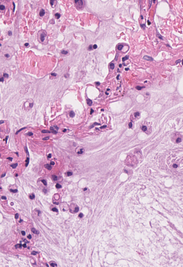
Tumor epithelial tissue: no
Tumor-associated stroma tissue: no
Normal tissue: yes